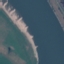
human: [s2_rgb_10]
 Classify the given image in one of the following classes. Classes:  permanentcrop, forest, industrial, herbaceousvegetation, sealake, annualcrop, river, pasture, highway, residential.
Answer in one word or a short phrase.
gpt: River